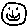
Label: smiley face